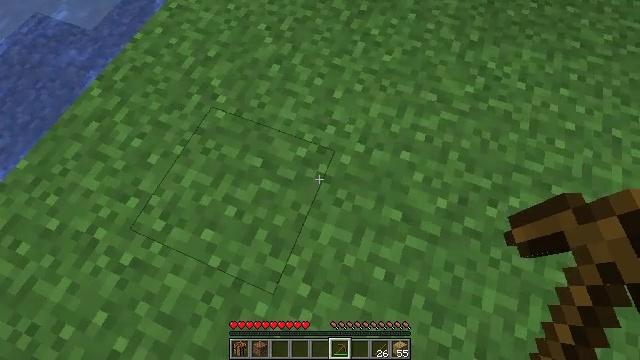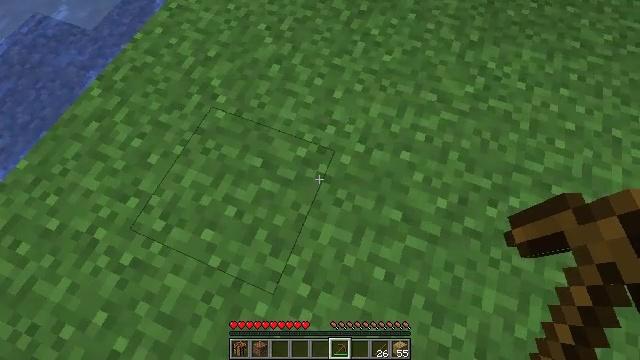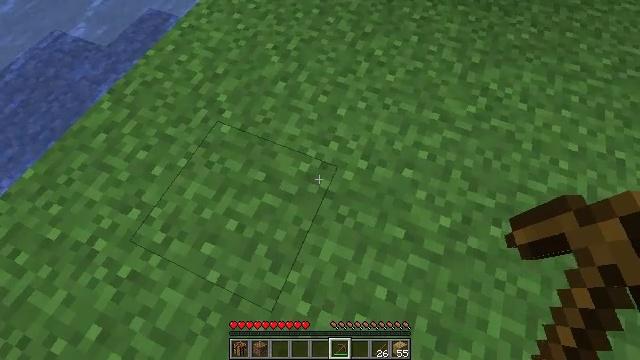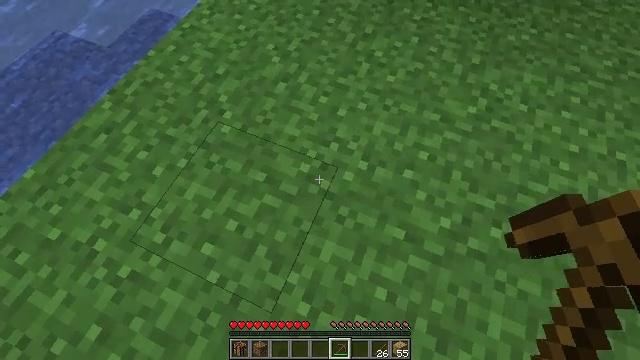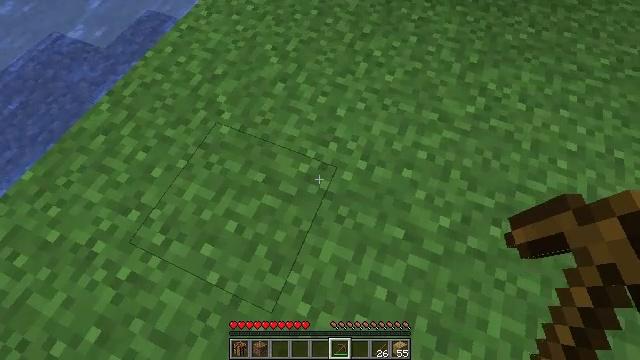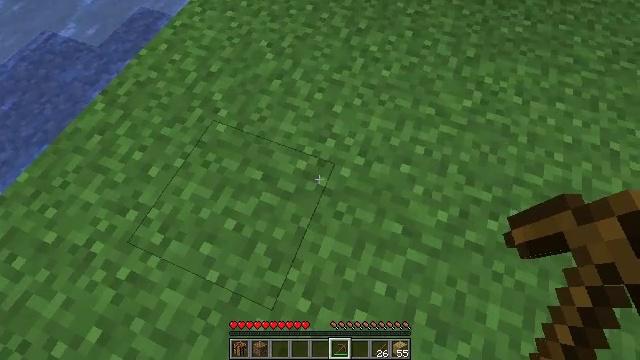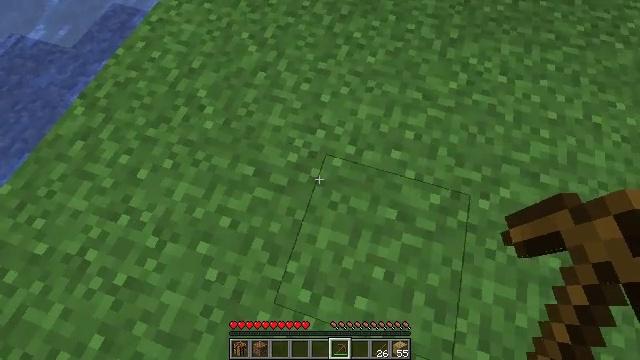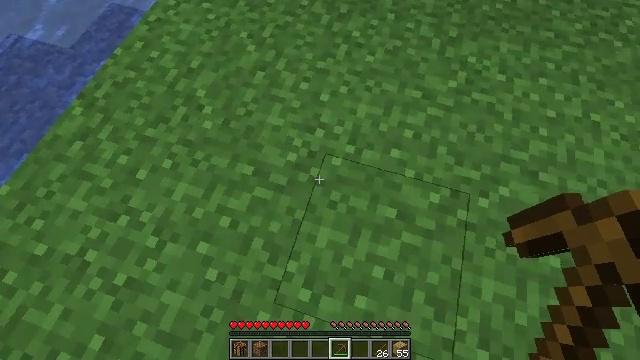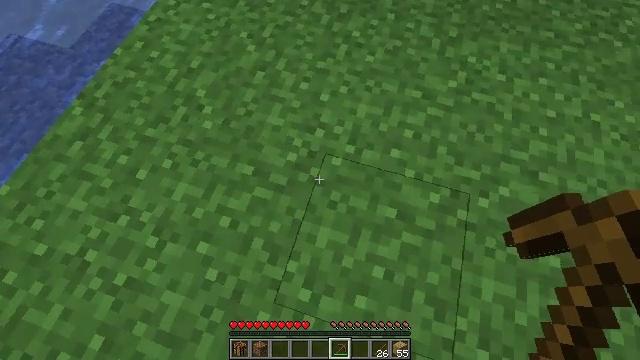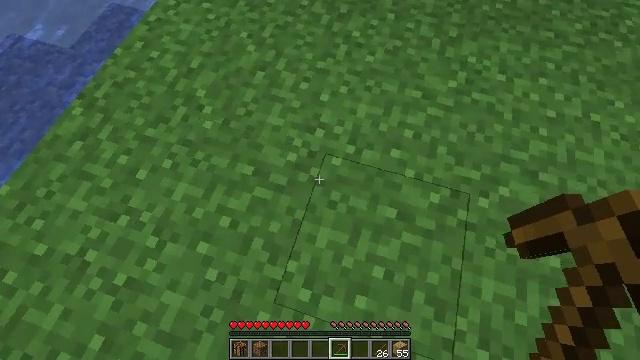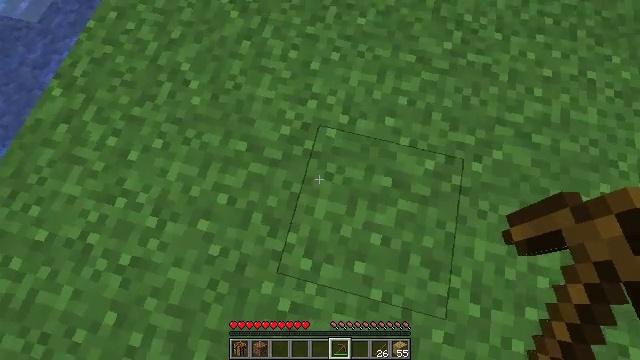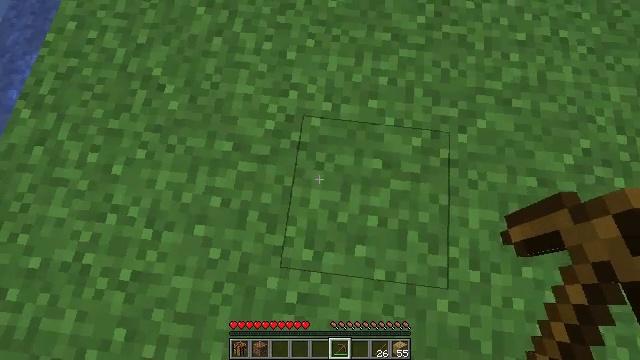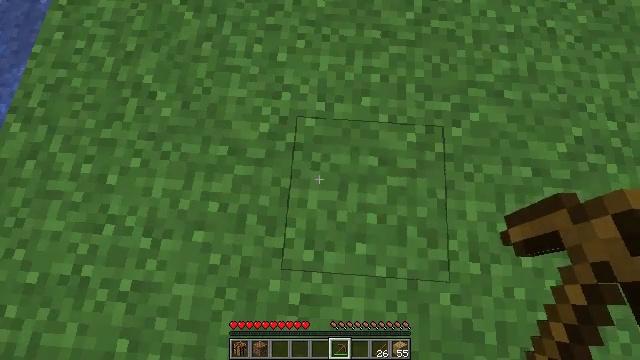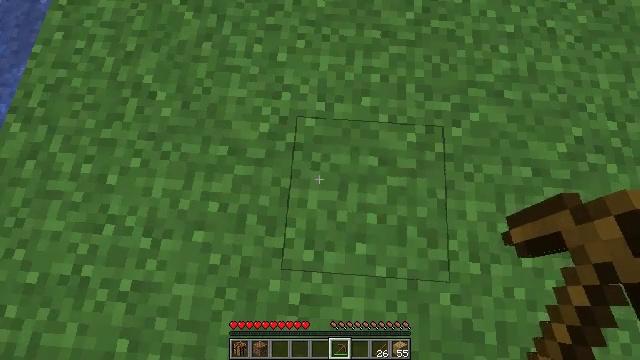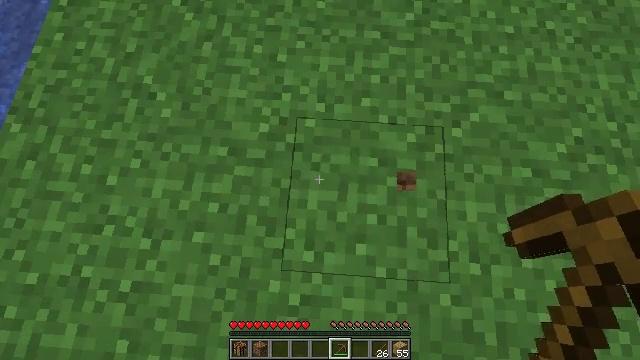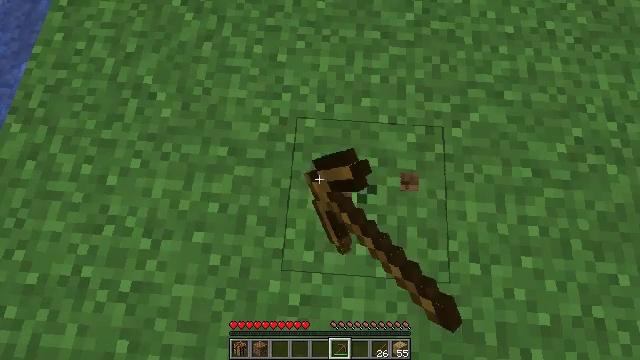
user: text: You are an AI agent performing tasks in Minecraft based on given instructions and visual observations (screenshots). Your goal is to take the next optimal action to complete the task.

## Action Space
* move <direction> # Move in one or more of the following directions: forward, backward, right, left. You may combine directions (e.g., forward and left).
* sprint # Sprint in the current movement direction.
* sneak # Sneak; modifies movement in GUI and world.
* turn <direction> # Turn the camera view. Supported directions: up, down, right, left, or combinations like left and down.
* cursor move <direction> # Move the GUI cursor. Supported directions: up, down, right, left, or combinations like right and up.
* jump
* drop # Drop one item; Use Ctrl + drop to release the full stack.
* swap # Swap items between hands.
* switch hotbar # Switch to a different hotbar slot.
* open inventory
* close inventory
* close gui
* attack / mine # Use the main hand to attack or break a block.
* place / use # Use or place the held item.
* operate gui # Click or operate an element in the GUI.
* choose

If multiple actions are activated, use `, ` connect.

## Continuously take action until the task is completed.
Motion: motion action
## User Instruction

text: Dig up the grass block for dirt.
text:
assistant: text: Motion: no_op
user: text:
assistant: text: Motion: turn left and up
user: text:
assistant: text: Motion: no_op
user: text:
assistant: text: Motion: no_op
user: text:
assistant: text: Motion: turn right
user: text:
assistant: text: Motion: turn right and down
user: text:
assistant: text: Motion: no_op
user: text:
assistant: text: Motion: no_op
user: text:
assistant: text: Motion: no_op
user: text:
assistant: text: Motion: turn right and down
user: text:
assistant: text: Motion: turn right and down
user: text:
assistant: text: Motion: turn right
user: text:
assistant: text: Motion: no_op
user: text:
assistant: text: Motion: attack / mine
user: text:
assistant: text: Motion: attack / mine
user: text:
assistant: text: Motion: attack / mine
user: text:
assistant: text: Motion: attack / mine
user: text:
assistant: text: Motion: attack / mine
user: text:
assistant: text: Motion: attack / mine
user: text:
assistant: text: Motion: attack / mine
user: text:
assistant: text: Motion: attack / mine
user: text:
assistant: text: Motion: attack / mine
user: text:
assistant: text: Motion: attack / mine
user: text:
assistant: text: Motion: attack / mine
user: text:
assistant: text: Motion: attack / mine
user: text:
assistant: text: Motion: attack / mine
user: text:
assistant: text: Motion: attack / mine
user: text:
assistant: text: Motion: attack / mine
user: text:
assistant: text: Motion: attack / mine
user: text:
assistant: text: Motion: attack / mine